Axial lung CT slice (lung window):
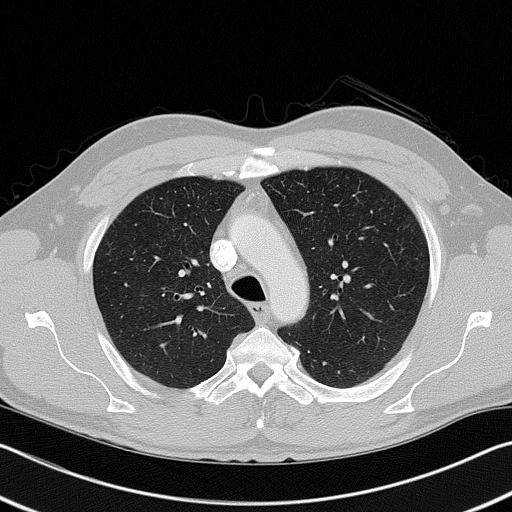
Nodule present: no